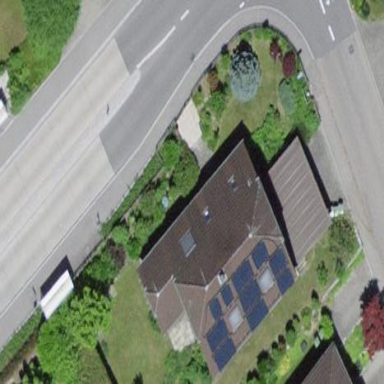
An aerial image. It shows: Detached building with half-hipped roof.